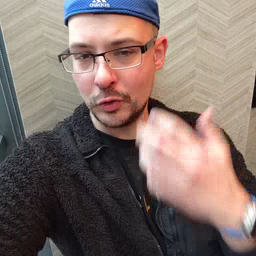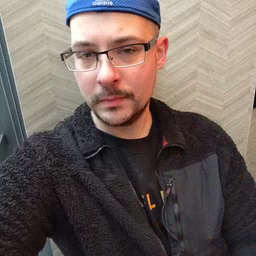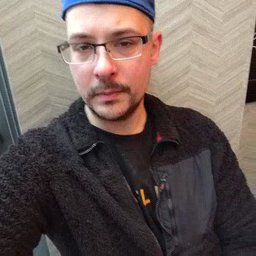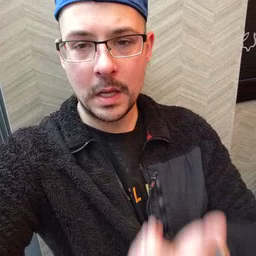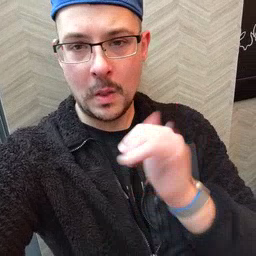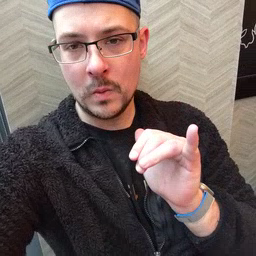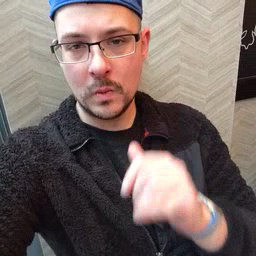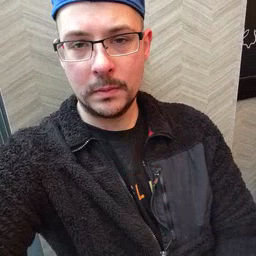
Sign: yellow